Interaction volume radius: 10 \u00c5
Interaction volume height: 10 \u00c5
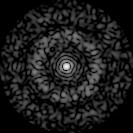
Disorder parameter: 0.864